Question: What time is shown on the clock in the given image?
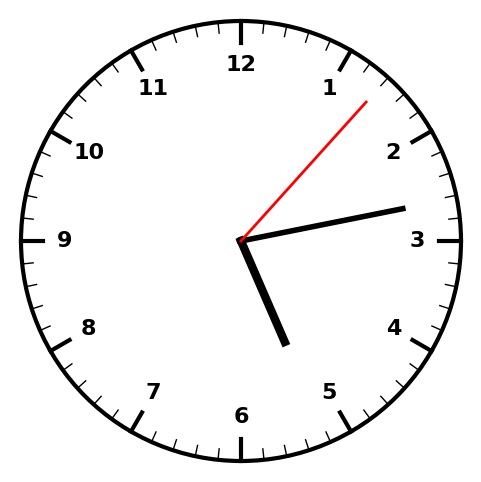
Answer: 05:13:07